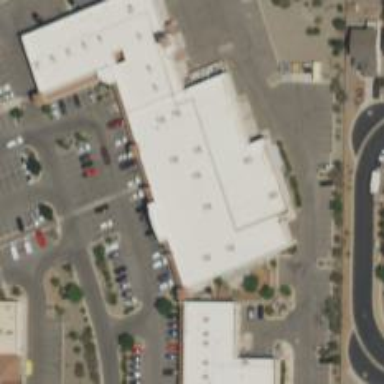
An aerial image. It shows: Commercial building.